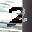
Label: 2